Question: Check it out:

That weird or what?
Here's the CSS:
'''
.highlight {
display: inline-block;
border-radius: 5px;
margin: 10px;
border: 1px solid gray;
}
'''
How do I lose the holes?
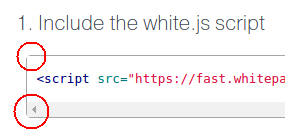
Answer: To answer your question...
Yes, that is weird but not weird.
In terms of fixing it...
Well that depends on the HTML you have there. Assuming (as i have) that its a 'textarea' inside a 'div' with rounded corners then you should be able to use 'overflow:hidden' to ensure the textarea's corners are clipped. EG:
'''
.highlight {
display: inline-block;
border-radius: 5px;
margin: 10px;
border: 1px solid #333;
background:white;
overflow:hidden; /* <- try adding this */
transform:translateY(100%) scale(3); /* <- nothing to do with the solution - just zooming in so you can see the corner */
}
textarea {
border: none;
background:red;
}
'''
'''
<div class="highlight">
<textarea>
It not that weird
</textarea>
</div>
'''